Aerial crown-view tile of a tropical tree (Barro Colorado Island, Panama), acquired 20241014:
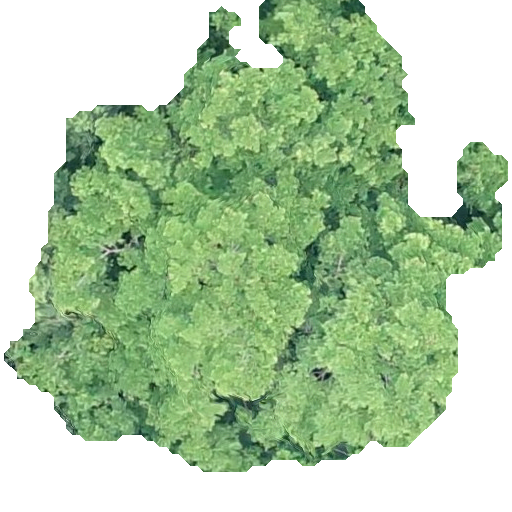
Species: Terminalia amazonia
GBIF accepted scientific name: Terminalia amazonica
Crown area: 242.383 m²